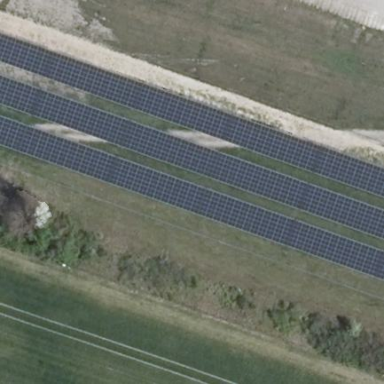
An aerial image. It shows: Solar power plant enclosed by fence.